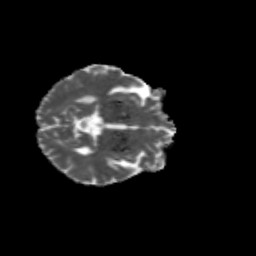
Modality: MD
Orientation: axial
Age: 70
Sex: female
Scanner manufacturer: siemens
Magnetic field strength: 3 T
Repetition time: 4.71 s
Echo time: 0.0906 s